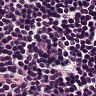
Metastatic tissue present: no